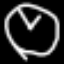
Label: clock